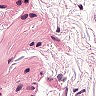
Metastatic tissue present: no